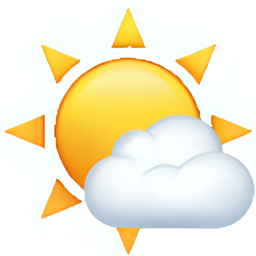
Name: white sun with small cloud
Emoji: 🌤
Group: Travel & Places
Sub-group: sky & weather